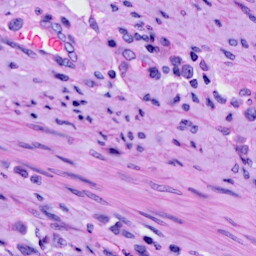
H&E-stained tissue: Cervix